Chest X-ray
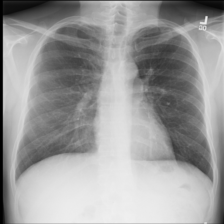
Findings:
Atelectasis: negative
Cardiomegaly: negative
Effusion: negative
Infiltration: negative
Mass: negative
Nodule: negative
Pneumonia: negative
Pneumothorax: negative
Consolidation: negative
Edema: negative
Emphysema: negative
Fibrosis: negative
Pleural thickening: positive
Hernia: negative